Question: I have a private repository on GitHub and my goal is that whenever there is a new commit, the repository us updated on the VPS.

The issue with this is that the repository is private and requires authentication. I tried settings my username and password in the global git config but even after doing that it still requires authentication.
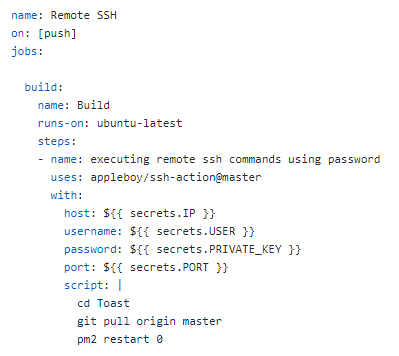
Answer: Figured out the solution on my own. The issue with the various things I was doing was as follows. I was trying to do something along the lines of 'git pull https://${{ secrets.TOKEN }}@github.com/repo'
The solution was putting the entire command 'git pull https://token@github.com/repo' as a secret and then running the script: '${{ secrets.SCRIPT }}' via SSH.
My action at the end of this:
'''
name: Remote SSH
on: [push]
jobs:
build:
name: Build
runs-on: ubuntu-latest
steps:
- name: executing remote ssh commands using password
uses: appleboy/ssh-action@master
with:
host: ${{ secrets.IP }}
username: ${{ secrets.USER }}
password: ${{ secrets.PRIVATE_KEY }}
port: ${{ secrets.PORT }}
script: |
cd Repository
${{ secrets.SCRIPT}}
pm2 restart 0
'''